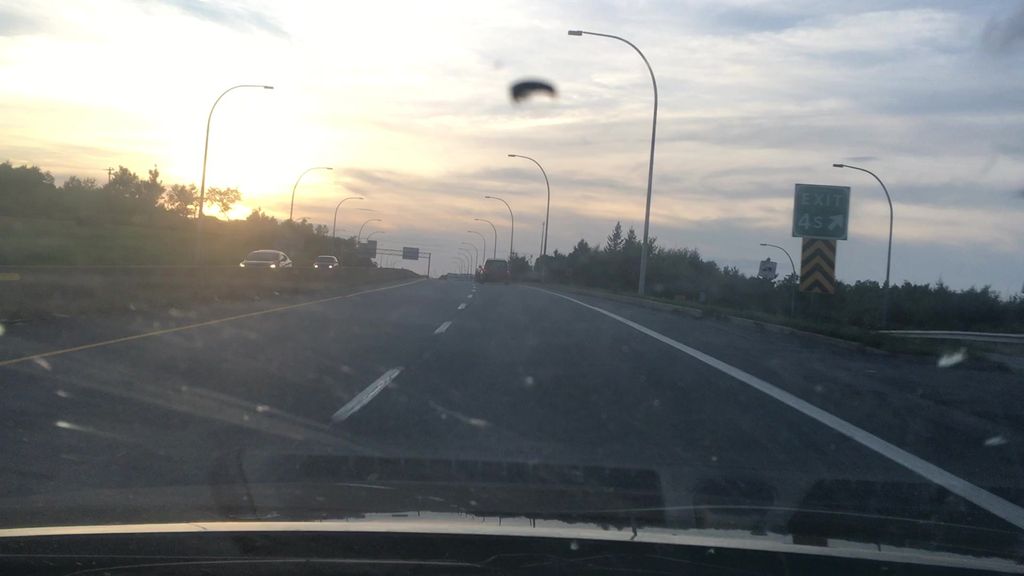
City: halifax